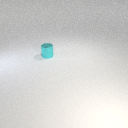
small cyan metal cylinder